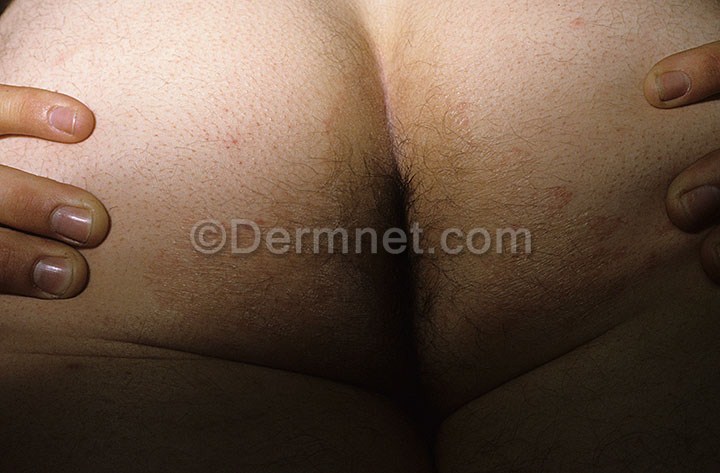
Disease: Tinea Ringworm Candidiasis and other Fungal Infections